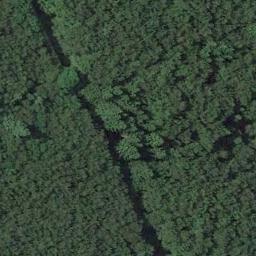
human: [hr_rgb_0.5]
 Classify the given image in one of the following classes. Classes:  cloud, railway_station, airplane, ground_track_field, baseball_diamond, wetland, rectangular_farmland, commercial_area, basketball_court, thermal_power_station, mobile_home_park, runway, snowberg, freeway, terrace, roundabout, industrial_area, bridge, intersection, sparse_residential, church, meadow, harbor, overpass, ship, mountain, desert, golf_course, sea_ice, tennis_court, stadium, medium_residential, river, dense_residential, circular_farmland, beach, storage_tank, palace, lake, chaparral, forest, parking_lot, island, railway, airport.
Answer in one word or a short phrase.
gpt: forest